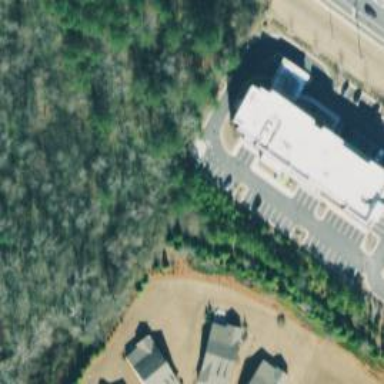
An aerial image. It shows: Hotel building.